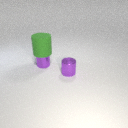
large green rubber cylinder above small purple metal cylinder